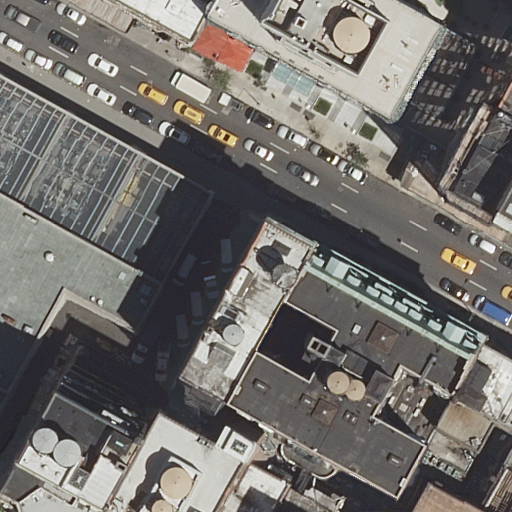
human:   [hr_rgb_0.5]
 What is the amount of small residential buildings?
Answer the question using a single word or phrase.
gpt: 6

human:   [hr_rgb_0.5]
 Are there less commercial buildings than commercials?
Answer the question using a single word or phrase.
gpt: yes

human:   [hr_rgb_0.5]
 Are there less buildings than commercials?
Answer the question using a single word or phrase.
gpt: no

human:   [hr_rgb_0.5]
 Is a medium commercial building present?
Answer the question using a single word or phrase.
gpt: no

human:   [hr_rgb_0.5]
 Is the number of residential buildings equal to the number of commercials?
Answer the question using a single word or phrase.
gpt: no

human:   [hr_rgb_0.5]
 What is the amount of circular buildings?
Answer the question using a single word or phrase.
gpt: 0

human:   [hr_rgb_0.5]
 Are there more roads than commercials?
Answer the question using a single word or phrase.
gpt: yes

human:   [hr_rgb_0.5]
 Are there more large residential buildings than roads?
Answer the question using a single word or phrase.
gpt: no

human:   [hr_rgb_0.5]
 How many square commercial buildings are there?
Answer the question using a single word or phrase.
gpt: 0

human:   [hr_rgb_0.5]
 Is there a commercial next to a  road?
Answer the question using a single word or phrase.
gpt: yes

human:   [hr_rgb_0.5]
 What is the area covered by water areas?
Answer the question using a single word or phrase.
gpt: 0m2

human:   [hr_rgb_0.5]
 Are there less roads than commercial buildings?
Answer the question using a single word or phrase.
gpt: no

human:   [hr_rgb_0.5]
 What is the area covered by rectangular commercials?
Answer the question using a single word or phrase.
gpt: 3119m2

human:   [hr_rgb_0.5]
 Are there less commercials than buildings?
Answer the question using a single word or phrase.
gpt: yes

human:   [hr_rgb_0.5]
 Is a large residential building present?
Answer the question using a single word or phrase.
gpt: yes

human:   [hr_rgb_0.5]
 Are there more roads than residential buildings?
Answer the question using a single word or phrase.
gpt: no

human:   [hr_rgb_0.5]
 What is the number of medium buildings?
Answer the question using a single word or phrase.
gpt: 6

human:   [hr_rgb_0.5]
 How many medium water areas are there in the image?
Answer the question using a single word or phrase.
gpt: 0

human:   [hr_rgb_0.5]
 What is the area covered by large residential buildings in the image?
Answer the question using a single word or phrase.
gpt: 2612m2

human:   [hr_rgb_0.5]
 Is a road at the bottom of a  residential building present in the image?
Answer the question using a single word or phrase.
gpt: yes

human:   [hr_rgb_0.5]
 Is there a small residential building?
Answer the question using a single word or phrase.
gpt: yes

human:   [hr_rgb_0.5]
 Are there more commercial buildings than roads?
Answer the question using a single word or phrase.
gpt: no

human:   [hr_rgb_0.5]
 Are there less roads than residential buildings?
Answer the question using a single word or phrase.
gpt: yes

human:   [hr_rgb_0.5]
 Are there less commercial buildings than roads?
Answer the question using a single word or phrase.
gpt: yes

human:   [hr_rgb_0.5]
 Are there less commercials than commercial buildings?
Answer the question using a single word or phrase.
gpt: no

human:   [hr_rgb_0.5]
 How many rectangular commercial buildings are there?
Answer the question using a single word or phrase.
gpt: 0

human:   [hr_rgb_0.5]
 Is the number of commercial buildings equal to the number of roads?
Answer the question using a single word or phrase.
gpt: no

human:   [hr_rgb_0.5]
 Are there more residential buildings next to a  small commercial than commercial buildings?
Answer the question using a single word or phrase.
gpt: no

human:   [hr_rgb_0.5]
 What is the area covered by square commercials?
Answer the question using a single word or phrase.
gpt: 0m2

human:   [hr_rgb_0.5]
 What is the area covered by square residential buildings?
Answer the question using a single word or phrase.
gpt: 0m2

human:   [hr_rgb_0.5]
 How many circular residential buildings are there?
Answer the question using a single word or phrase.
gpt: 0

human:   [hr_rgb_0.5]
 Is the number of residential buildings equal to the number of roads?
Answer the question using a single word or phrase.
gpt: no

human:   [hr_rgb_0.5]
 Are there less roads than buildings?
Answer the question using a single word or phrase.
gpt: yes

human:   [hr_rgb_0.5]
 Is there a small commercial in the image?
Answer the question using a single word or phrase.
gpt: no

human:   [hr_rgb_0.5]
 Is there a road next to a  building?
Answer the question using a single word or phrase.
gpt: yes

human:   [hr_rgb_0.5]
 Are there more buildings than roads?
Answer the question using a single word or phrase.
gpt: yes